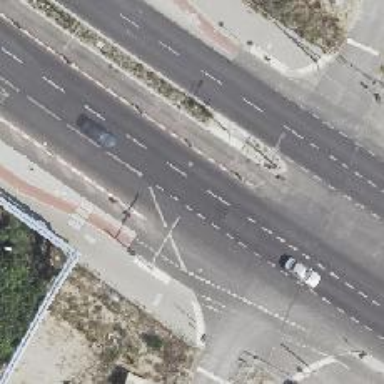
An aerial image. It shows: Secondary road with asphalt surface. It has lane markings and is dual carriageway. The right lane is designated as bus lane.